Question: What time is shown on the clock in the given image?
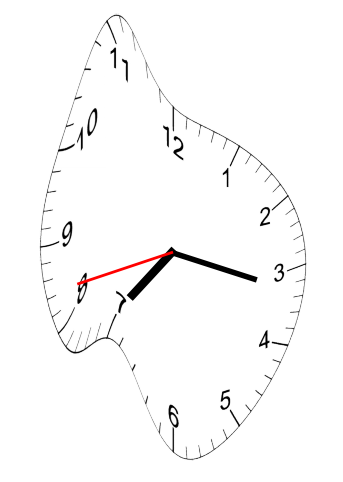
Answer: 07:16:42